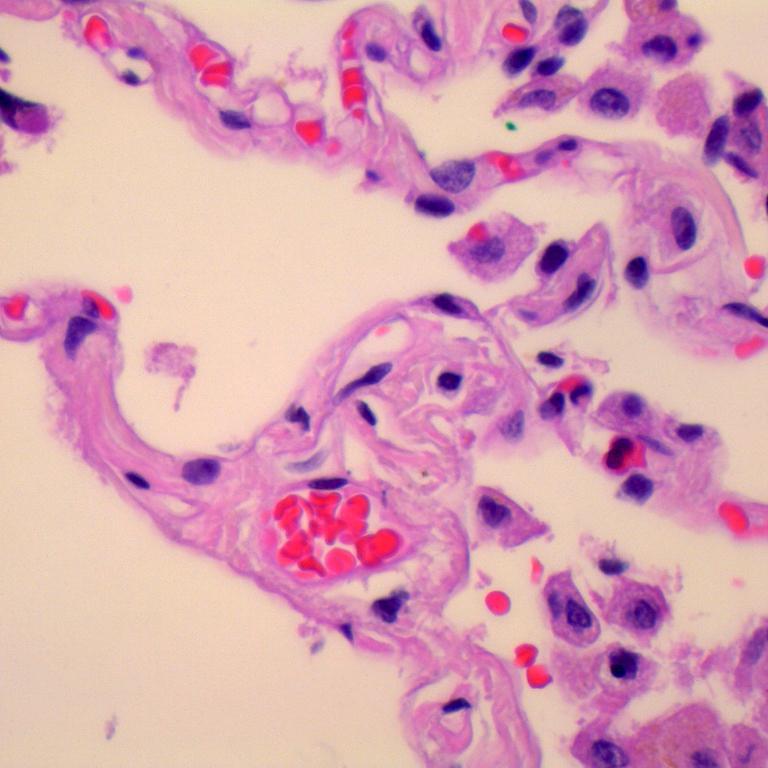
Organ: lung
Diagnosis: benign